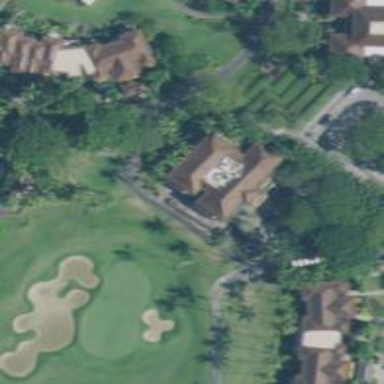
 place for golfing and leisure activities."